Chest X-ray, PA view. Patient: 30 years old, sex M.
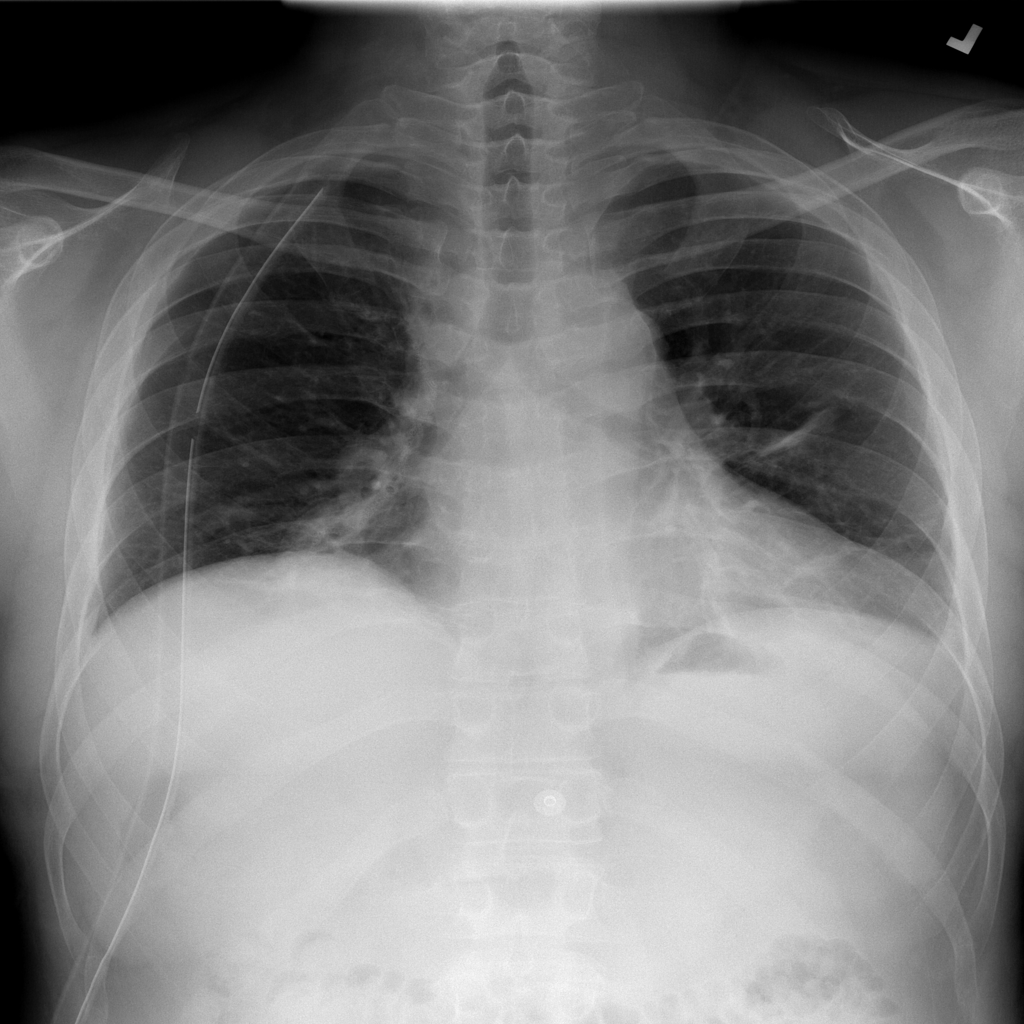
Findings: Atelectasis, Pneumothorax